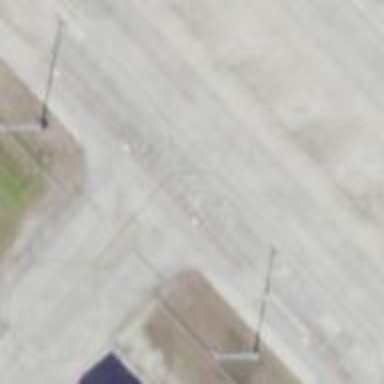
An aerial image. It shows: Asphalt taxiway in the airport.